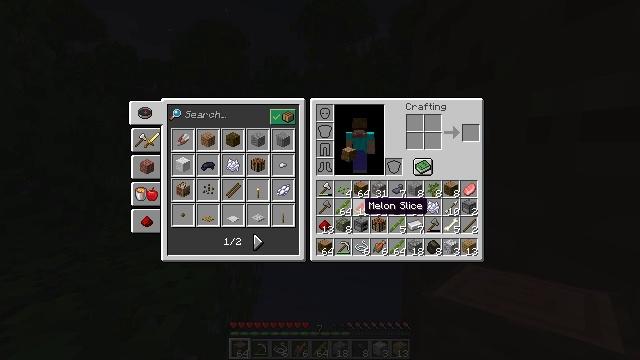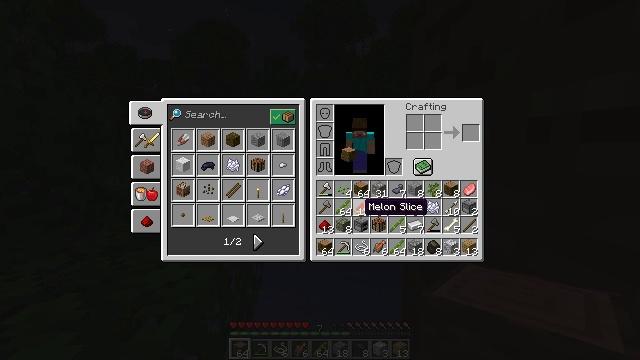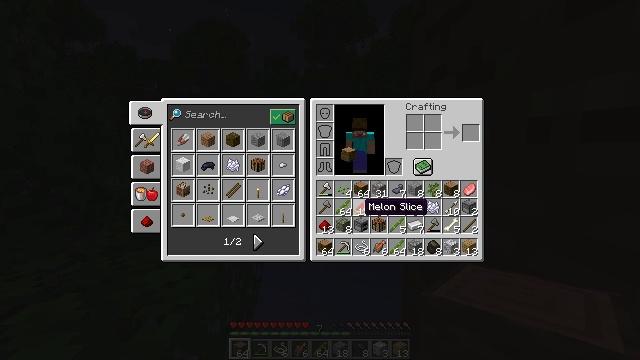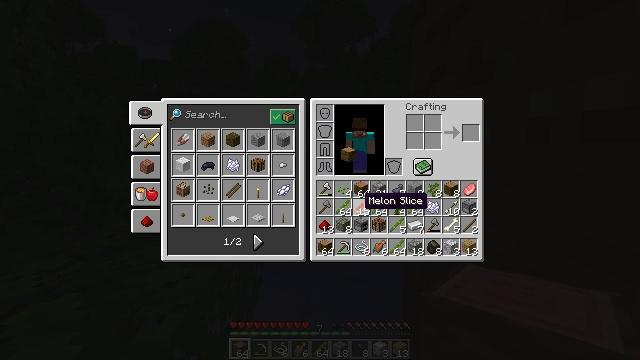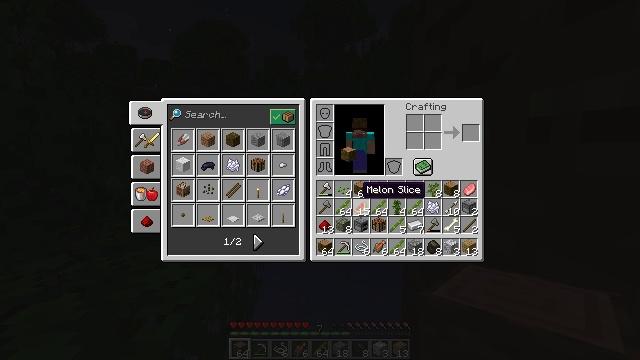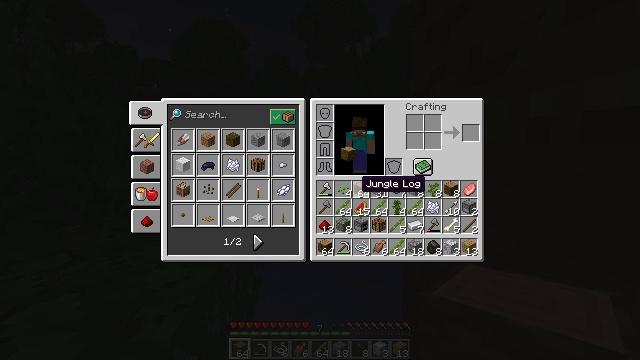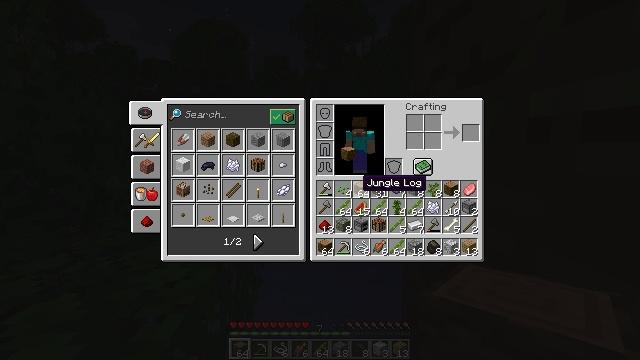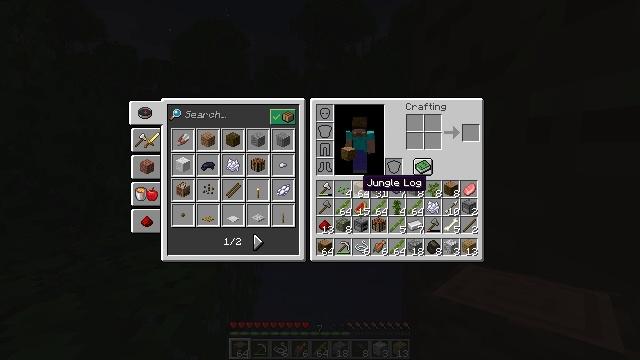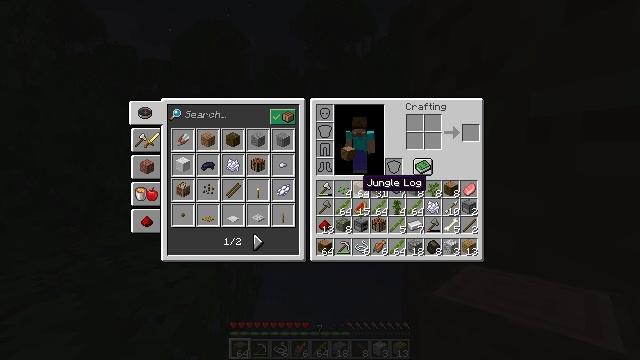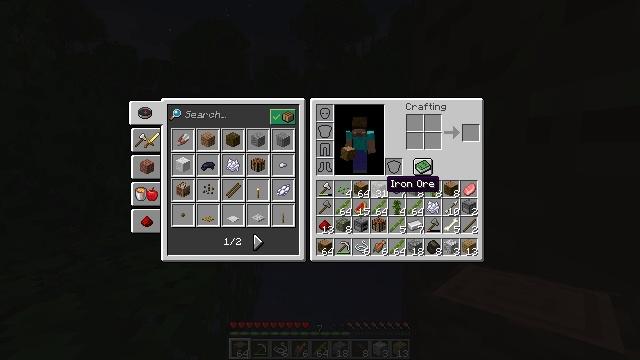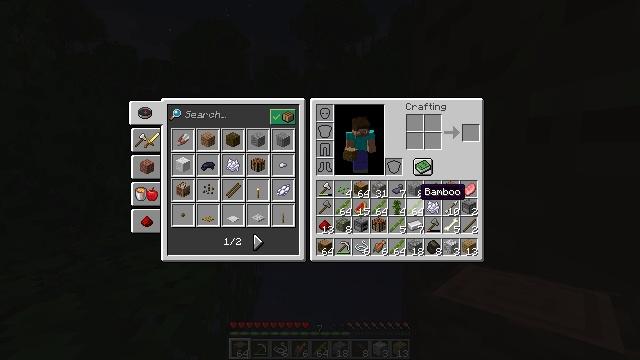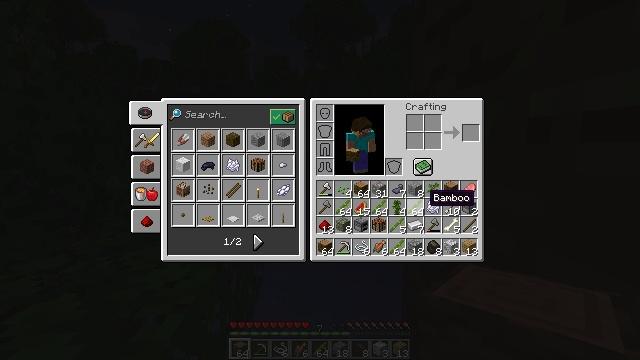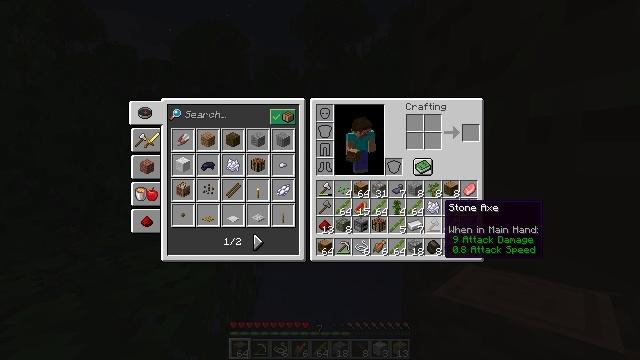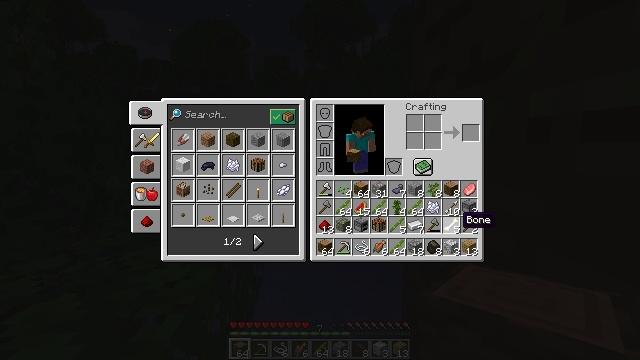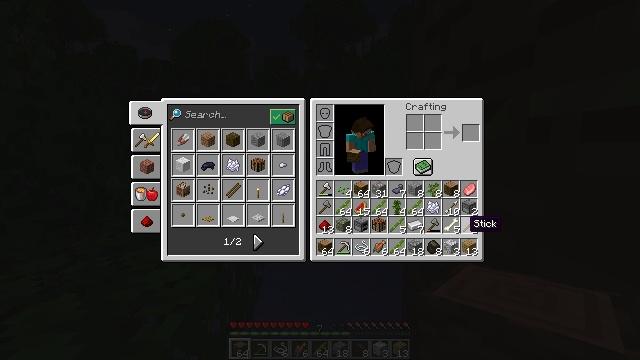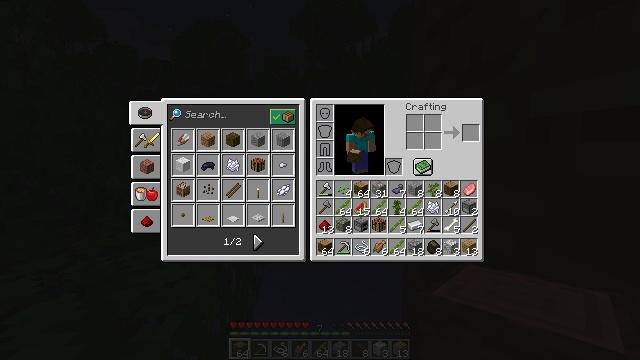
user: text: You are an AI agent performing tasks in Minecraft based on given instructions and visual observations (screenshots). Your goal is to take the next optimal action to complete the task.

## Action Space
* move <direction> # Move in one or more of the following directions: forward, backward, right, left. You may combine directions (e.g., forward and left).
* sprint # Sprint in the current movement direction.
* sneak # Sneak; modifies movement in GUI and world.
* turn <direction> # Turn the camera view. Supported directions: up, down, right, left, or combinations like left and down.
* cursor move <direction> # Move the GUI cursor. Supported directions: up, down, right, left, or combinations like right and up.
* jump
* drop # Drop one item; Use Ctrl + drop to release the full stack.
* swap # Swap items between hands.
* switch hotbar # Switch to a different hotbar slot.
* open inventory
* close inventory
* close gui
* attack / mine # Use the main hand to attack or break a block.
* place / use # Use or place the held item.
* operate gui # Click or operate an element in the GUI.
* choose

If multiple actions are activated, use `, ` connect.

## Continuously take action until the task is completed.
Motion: motion action
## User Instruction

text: Drop a stone axe.
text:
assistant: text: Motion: no_op
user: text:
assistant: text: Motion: no_op
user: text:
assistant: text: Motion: no_op
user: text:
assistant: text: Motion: cursor move up
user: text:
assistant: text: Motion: no_op
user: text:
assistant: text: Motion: no_op
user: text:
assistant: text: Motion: no_op
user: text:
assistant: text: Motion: no_op
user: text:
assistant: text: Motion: cursor move right
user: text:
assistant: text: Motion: cursor move right and down
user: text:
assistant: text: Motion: cursor move right
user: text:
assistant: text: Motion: cursor move right and down
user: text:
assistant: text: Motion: cursor move right and down
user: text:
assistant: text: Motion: cursor move right
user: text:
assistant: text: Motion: no_op
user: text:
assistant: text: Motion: no_op
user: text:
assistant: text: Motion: no_op
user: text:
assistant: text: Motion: no_op
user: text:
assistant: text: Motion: no_op
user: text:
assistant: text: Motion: no_op
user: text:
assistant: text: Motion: cursor move left
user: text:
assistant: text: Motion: no_op
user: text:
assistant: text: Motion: no_op
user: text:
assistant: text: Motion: drop
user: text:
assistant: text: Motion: drop
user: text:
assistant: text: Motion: no_op
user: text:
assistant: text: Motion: no_op
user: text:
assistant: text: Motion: cursor move right
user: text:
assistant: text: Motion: no_op